Field crop: tomato
Growth stage: 1
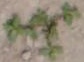
Species: portulaca